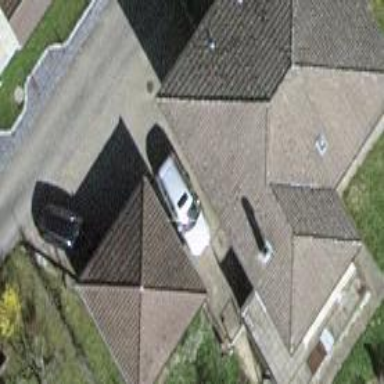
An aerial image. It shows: Simple and straightforward house.